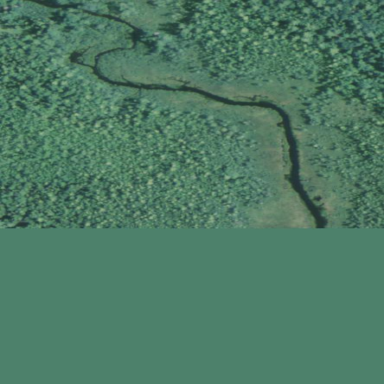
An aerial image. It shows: Marshy wetland area.